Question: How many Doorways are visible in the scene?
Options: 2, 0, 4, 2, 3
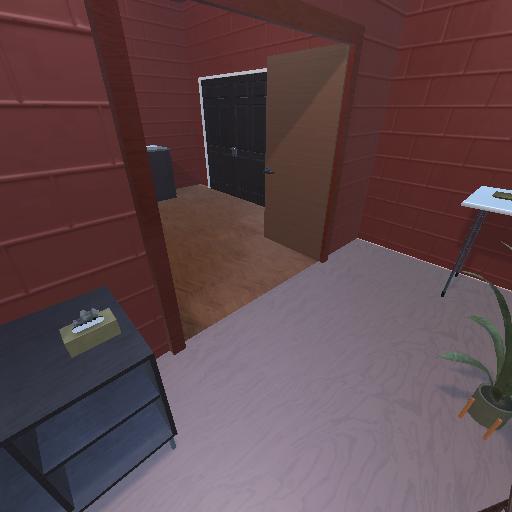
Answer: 2